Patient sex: F
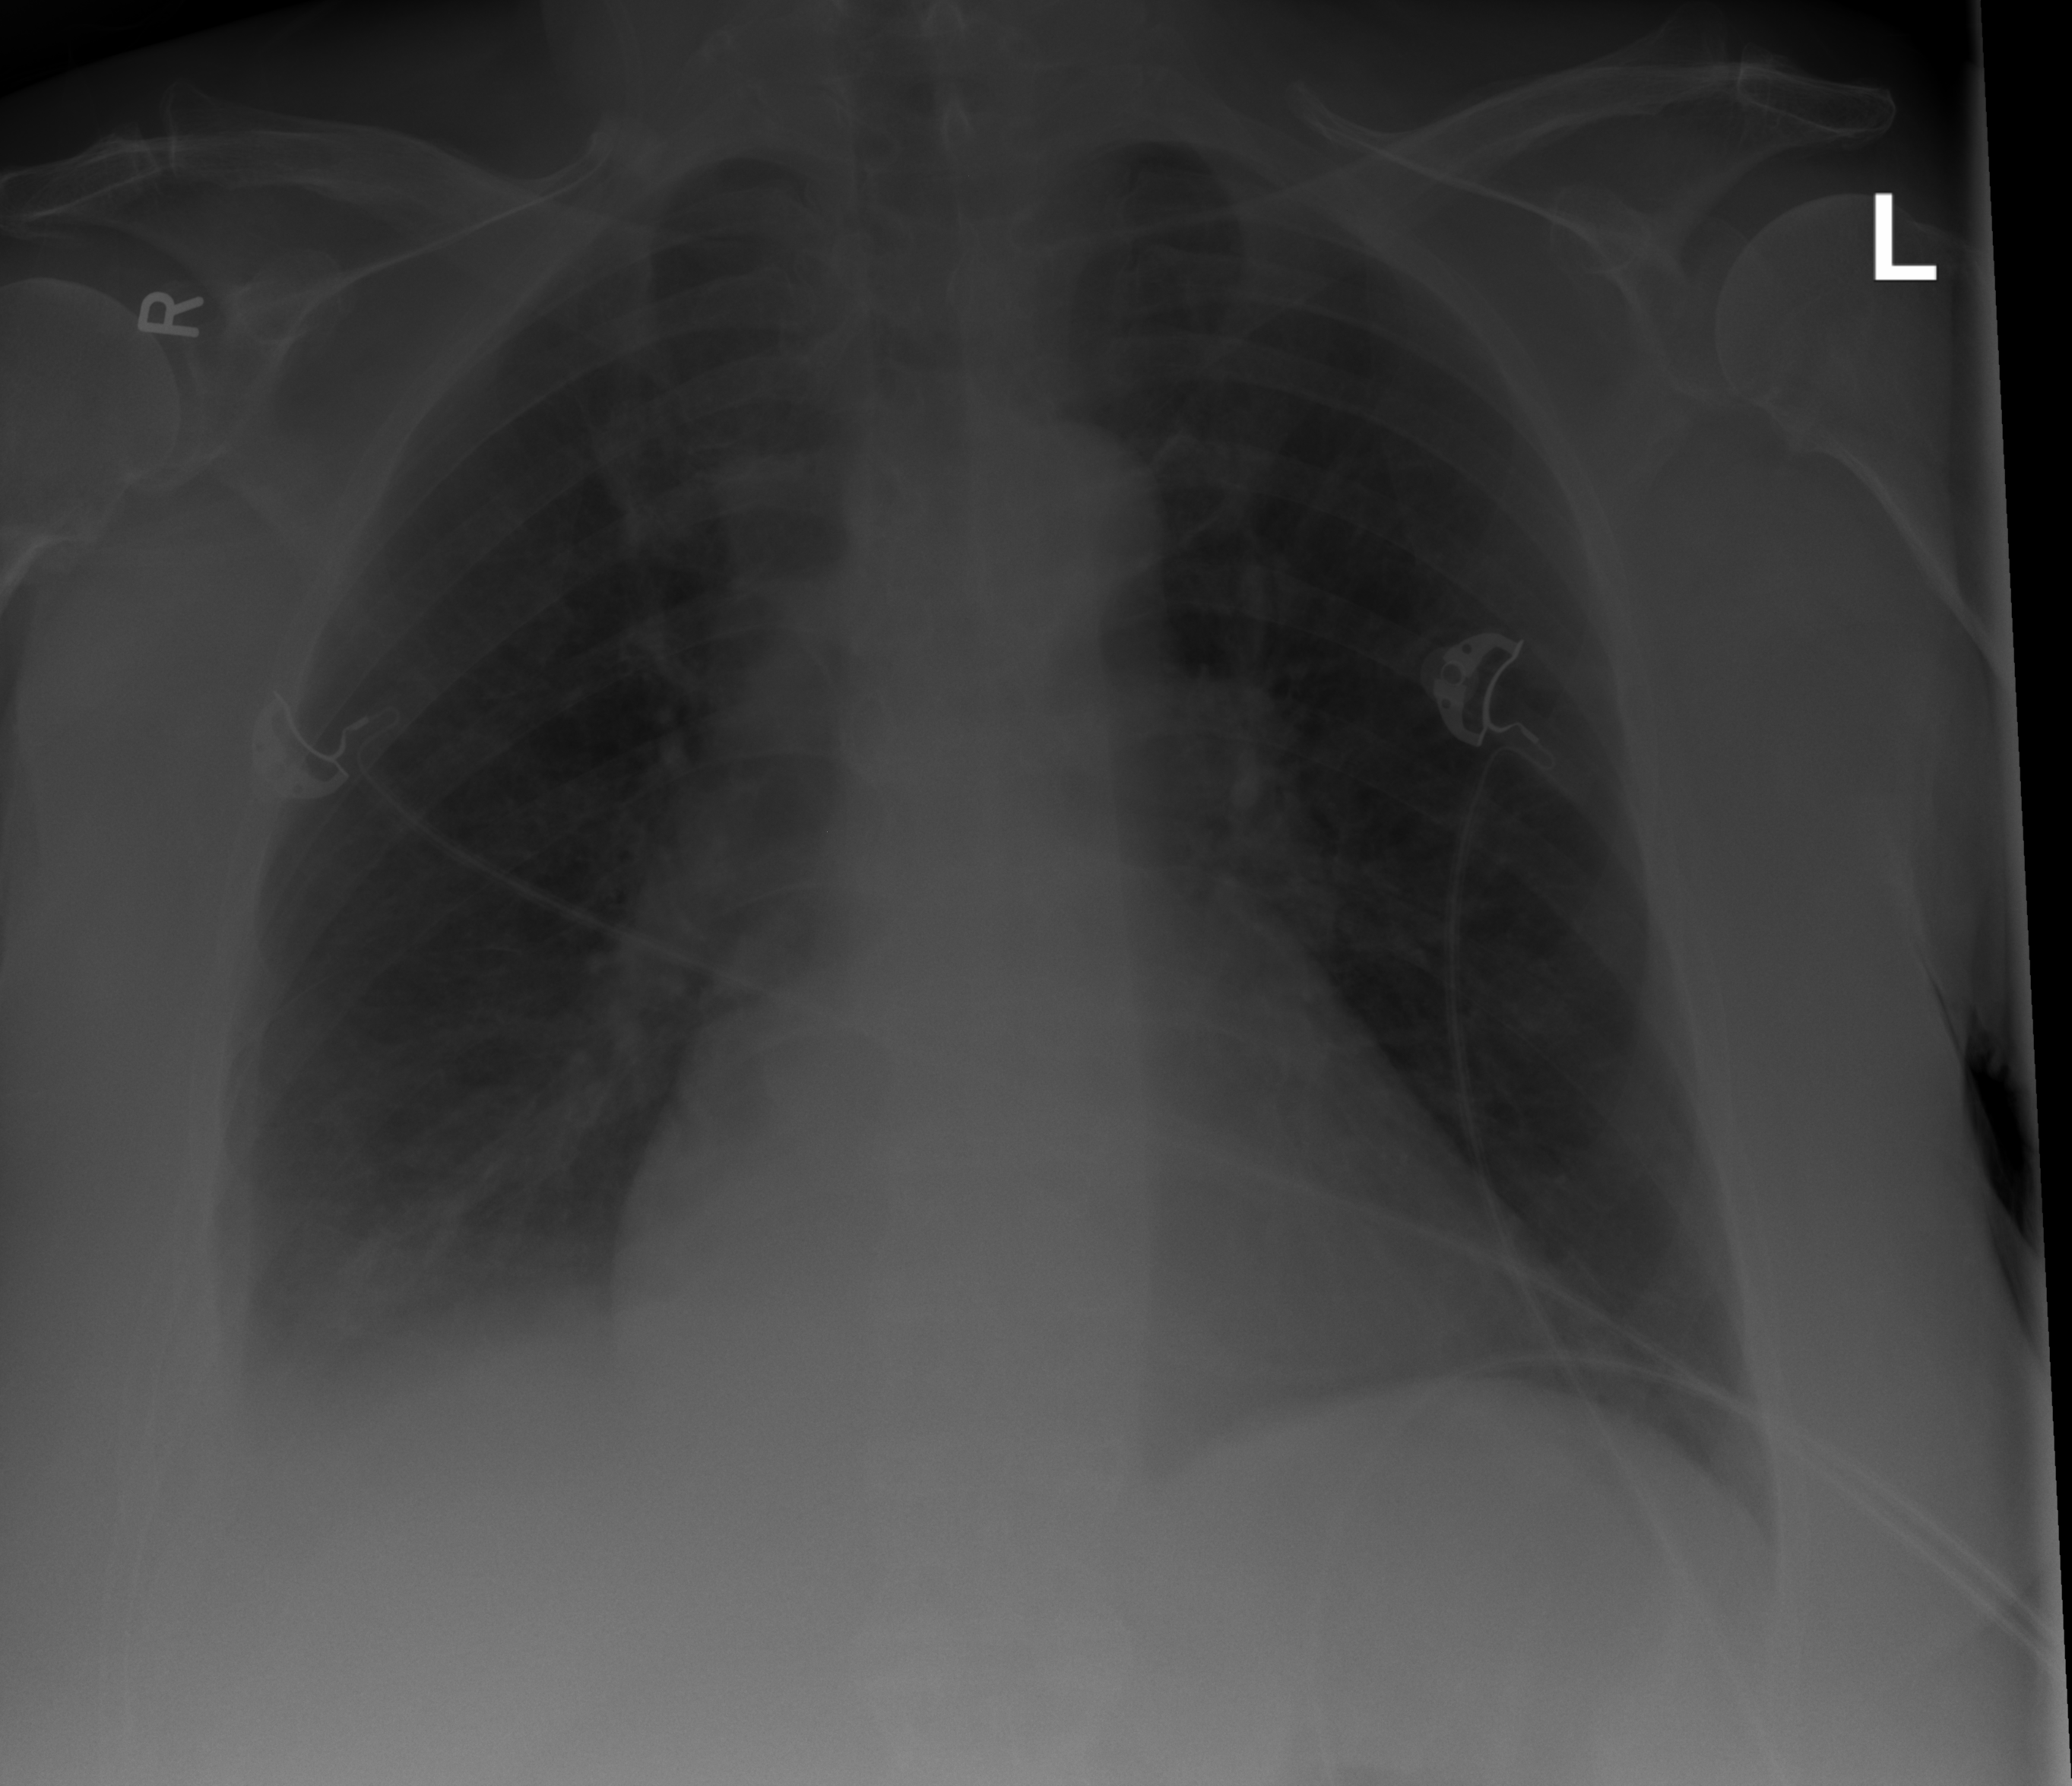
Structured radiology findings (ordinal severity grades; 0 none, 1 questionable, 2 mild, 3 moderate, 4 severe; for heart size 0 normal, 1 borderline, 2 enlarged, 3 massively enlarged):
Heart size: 2
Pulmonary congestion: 0
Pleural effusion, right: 2
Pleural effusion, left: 0
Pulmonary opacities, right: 0
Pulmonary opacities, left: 0
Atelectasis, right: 0
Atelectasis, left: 0